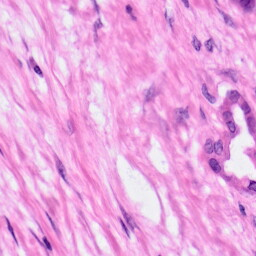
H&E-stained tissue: Pancreatic